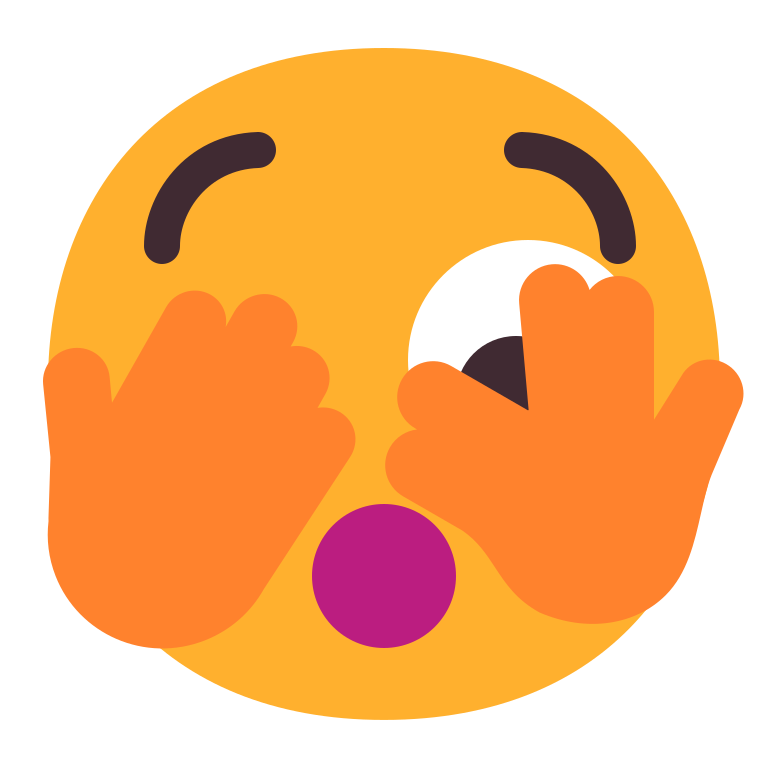
face with peeking eye flat